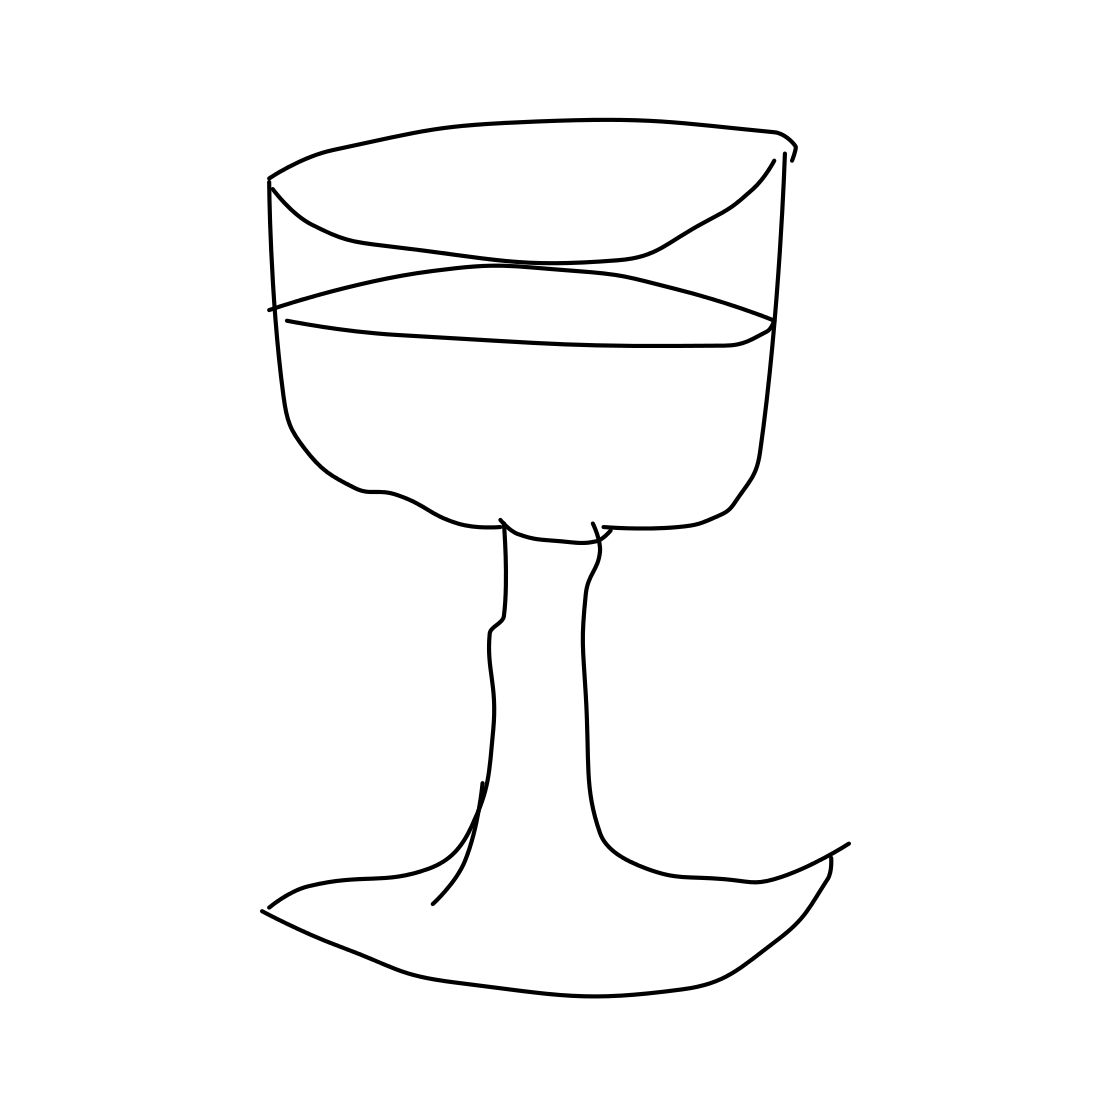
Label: wineglass